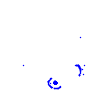
Particle: pion